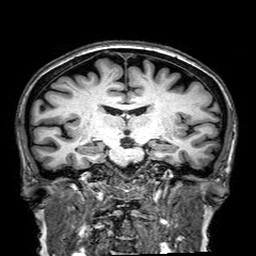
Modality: T1w
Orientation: sagittal
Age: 75
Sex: female
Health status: healthy
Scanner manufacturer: philips
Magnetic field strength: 3 T